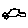
Label: car